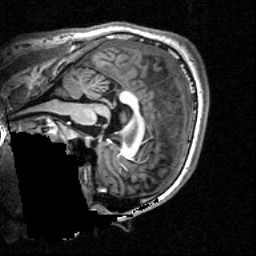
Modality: T1w
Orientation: sagittal
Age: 24
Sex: male